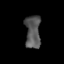
Tissue: skin
Cell type: Epithelial cells
Senescence score: 0.2378
Nuclear area (px): 497
Mean DAPI intensity: 85.97